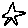
Label: star